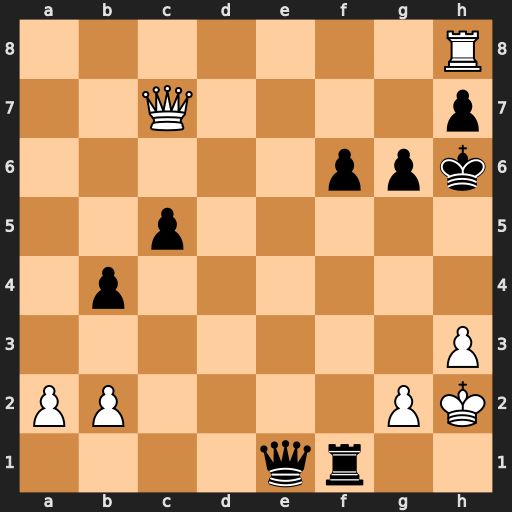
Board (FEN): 7R/2Q4p/5ppk/2p5/1p6/7P/PP4PK/4qr2
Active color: w
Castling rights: -
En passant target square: -
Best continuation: Qxh7+ Kg5 Qh6+ Kf5 g4+ Ke4 Qxg6+ Ke3 Re8+